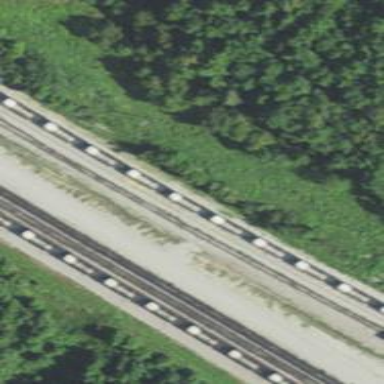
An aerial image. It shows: Railway spur service.